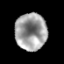
Tissue: prostate
Cell type: Myeloid cells
Senescence score: 0.338
Nuclear area (px): 1144
Mean DAPI intensity: 158.772